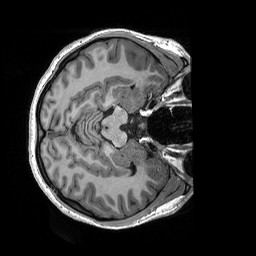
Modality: T1w
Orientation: axial
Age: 22
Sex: female
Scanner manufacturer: siemens
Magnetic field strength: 3 T
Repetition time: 2.53 s
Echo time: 0.00227 s